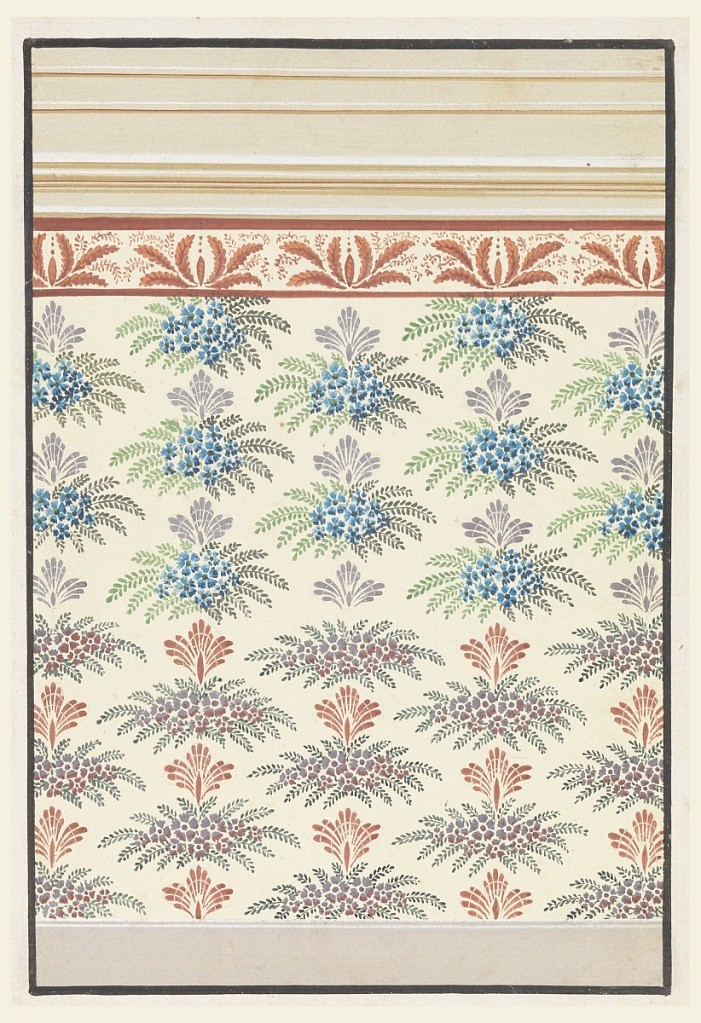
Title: Wallpaper Design
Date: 1840–60
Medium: Brush and gouache, graphite on white paper
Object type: Drawing
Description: A dado is shown at the bottom, a frieze with a row of palmette motifs and an entablature are on top. The panel is decorated with staggered motifs, for which two slightly different suggestions are made, in the upper and lower parts. They consist of bunches of blossoms and leaves beneath palmettes.